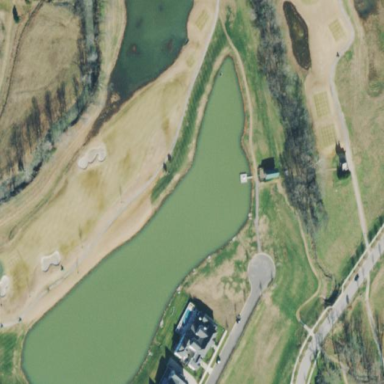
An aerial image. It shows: Golf rough area.